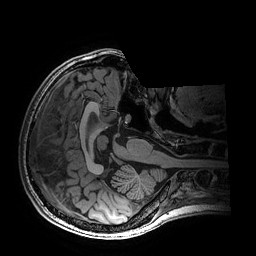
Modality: T1w
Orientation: axial
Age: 20
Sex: female
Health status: healthy
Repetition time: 2.53 s
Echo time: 0.0034 s